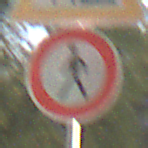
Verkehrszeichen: VerbotFussgaenger
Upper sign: Arbeitsstelle
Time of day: SunriseSunset
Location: Outdoor (Urban)
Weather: PartlyCloudy
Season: Autumn
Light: Natural